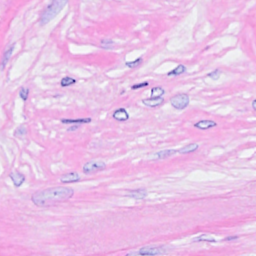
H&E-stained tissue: Breast